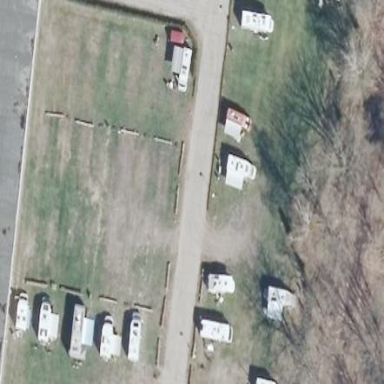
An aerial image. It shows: Caravan site with sanitary dump station available.